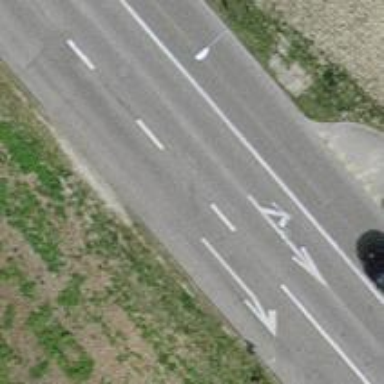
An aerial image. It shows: Secondary road.